Question: I have been trying to add an action bar to my application.
It is working but not as nice as I would hope. The problem is that I have two sets of three dots for accessing the menu. In the Action bar itself, and along the bottom where my soft keys are. This is the same on a Nexus 4 and a Moto X. Both sets of buttons work. On a Note 8 I have no buttons at all (should I expect the top action bar ones?), but the (physical) menu key does what it is supposed to do.
Extracts from Manifest
'''
<uses-sdk android:minSdkVersion="10" />
<application
android:icon="@drawable/icon"
android:label="@string/app_name"
android:theme="@style/Theme.AppCompat" >
'''
login_menu.xml
'''
<?xml version="1.0" encoding="utf-8"?>
<menu xmlns:android="http://schemas.android.com/apk/res/android"
xmlns:app="http://schemas.android.com/apk/res-auto">
<item android:id="@+id/login"
android:title="@string/menu_login"
android:icon="@android:drawable/ic_lock_idle_lock"
app:showAsAction="never"/>
</menu>
'''
Extracts from Login.java
'''
public class Login extends ActionBarActivity {
@Override
public boolean onCreateOptionsMenu(Menu menu) {
super.onCreateOptionsMenu(menu);
MenuInflater inflater = getMenuInflater();
inflater.inflate(R.menu.login_menu, menu);
return true;
}
@Override
public boolean onOptionsItemSelected(MenuItem item) {
switch (item.getItemId()) {
case R.id.login:
handleLogin();
return true;
}
return super.onOptionsItemSelected(item);
}
'''
This is how it looks, any assistance appreciated.

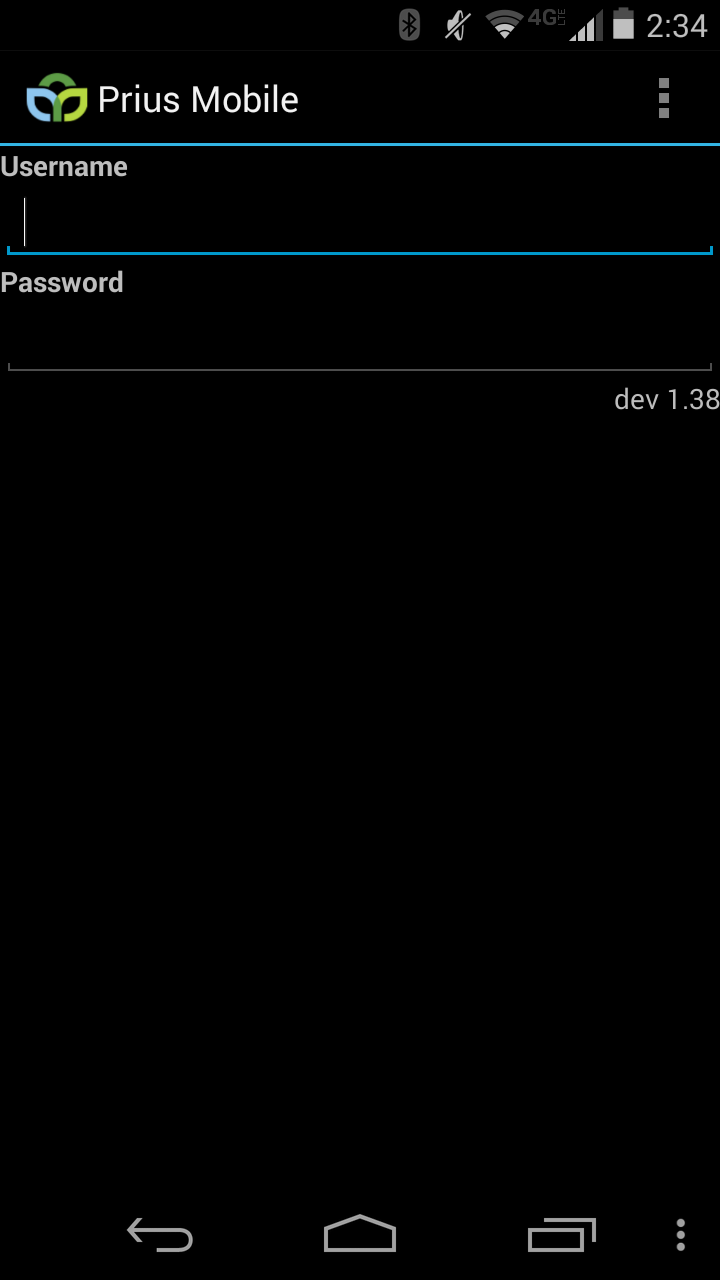
Answer: As per the <URL>, you need to add a 'targetSdkVersion' of 14 or higher:
'''
<uses-sdk android:minSdkVersion="10"
android:targetSdkVersion="19" />
'''
Note it is a good practice to always set your target SDK version to the highest version you have tested your app on as it is the target SDK version that sets up compatibility modes such as what you are seeing.